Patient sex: F
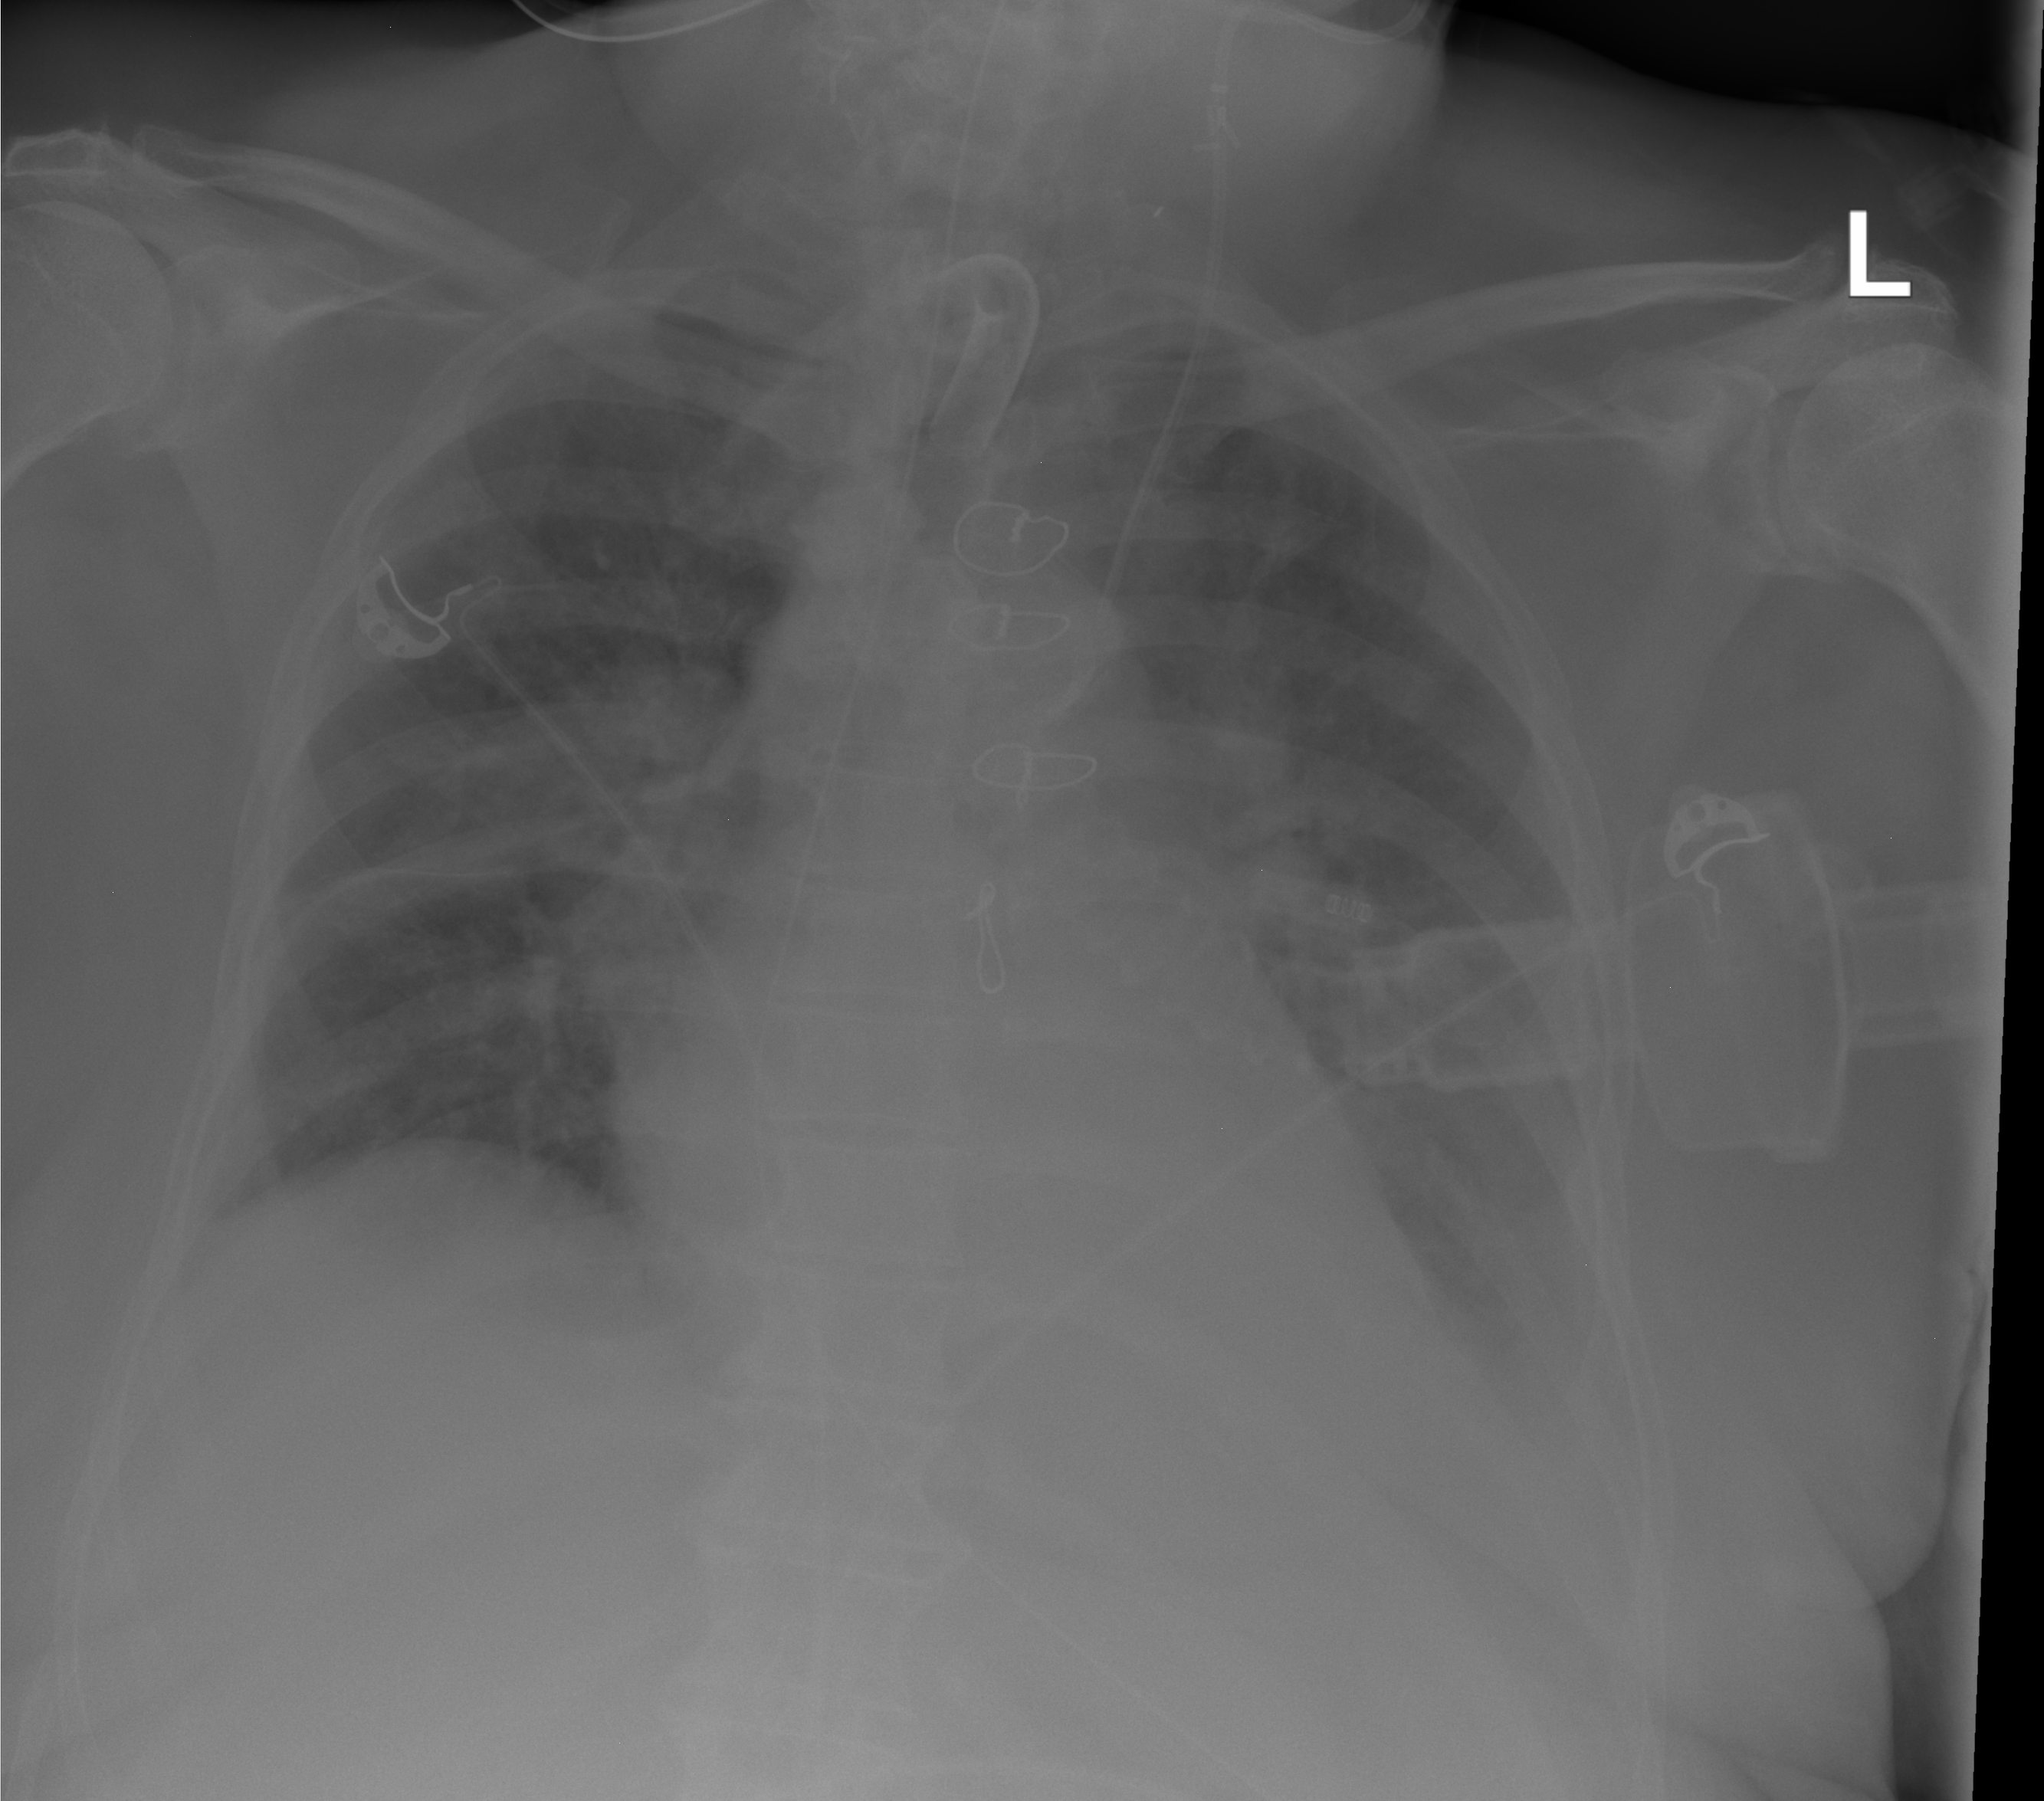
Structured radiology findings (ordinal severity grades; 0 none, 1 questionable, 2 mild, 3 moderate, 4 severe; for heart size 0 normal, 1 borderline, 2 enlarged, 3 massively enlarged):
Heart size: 0
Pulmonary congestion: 2
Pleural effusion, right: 0
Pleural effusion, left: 3
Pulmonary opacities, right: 1
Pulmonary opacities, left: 0
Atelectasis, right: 1
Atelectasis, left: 3